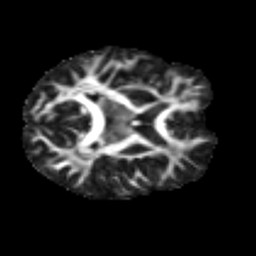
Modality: FA
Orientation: axial
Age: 23
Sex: female
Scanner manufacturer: siemens
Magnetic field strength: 3 T
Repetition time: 2.3 s
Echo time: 0.085 s